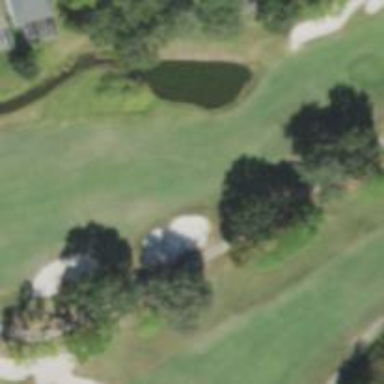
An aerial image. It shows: Golf hole.